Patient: sex M, age 72
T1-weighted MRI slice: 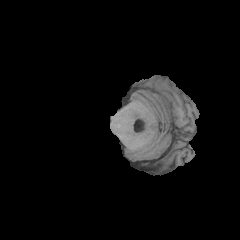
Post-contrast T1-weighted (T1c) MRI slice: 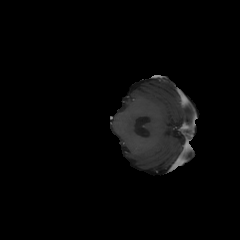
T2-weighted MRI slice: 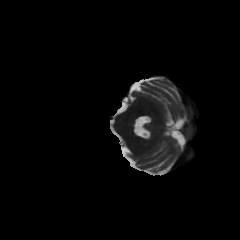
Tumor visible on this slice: no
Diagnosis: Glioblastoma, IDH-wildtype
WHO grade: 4